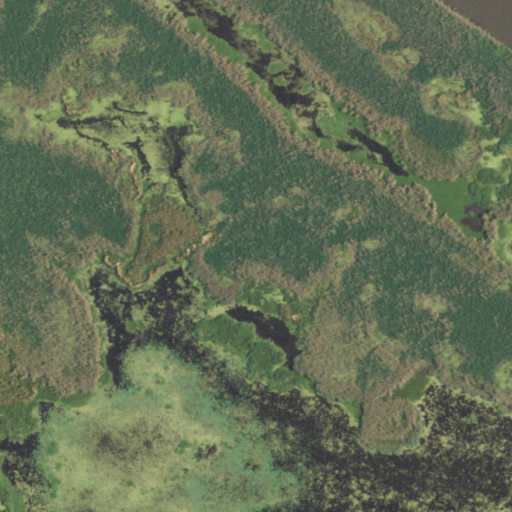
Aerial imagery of ridge(s) in Louisiana named Paul Morgan Ridge (historical) containing herbaceous wetlands and open water